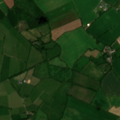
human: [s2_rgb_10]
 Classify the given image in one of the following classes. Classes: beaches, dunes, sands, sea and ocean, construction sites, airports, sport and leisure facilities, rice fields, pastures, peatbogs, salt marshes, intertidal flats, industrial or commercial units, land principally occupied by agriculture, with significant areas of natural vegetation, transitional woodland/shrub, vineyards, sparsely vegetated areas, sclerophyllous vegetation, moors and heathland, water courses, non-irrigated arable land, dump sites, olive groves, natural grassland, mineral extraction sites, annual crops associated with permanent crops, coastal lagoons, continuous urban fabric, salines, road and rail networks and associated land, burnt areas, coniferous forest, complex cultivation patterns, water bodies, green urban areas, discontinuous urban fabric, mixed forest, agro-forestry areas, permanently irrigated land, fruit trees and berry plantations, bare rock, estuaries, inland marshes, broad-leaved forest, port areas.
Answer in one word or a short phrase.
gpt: non-irrigated arable land, pastures